Field crop: tomato
Growth stage: 1
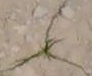
Species: cyperus